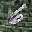
Label: 6